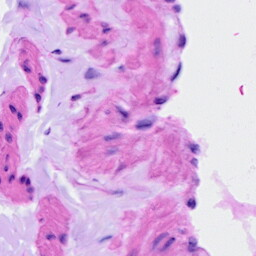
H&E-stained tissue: Ovarian